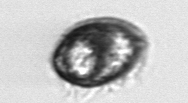
Label: Pleuronema